Question: I have made a simple dynamic web project in eclipse with tomcat
When i run my index.jsp file it throws 404 error. Below is screenshot of my web project

As you can see index.jsp is located inside Web Content Folder but it still show 404 error
Also when i run it on my firefox browser it raises same 404 error but localhost:8080 shows tomcat home page so its working fine
Can anyone tell me what am i doing wrong here?
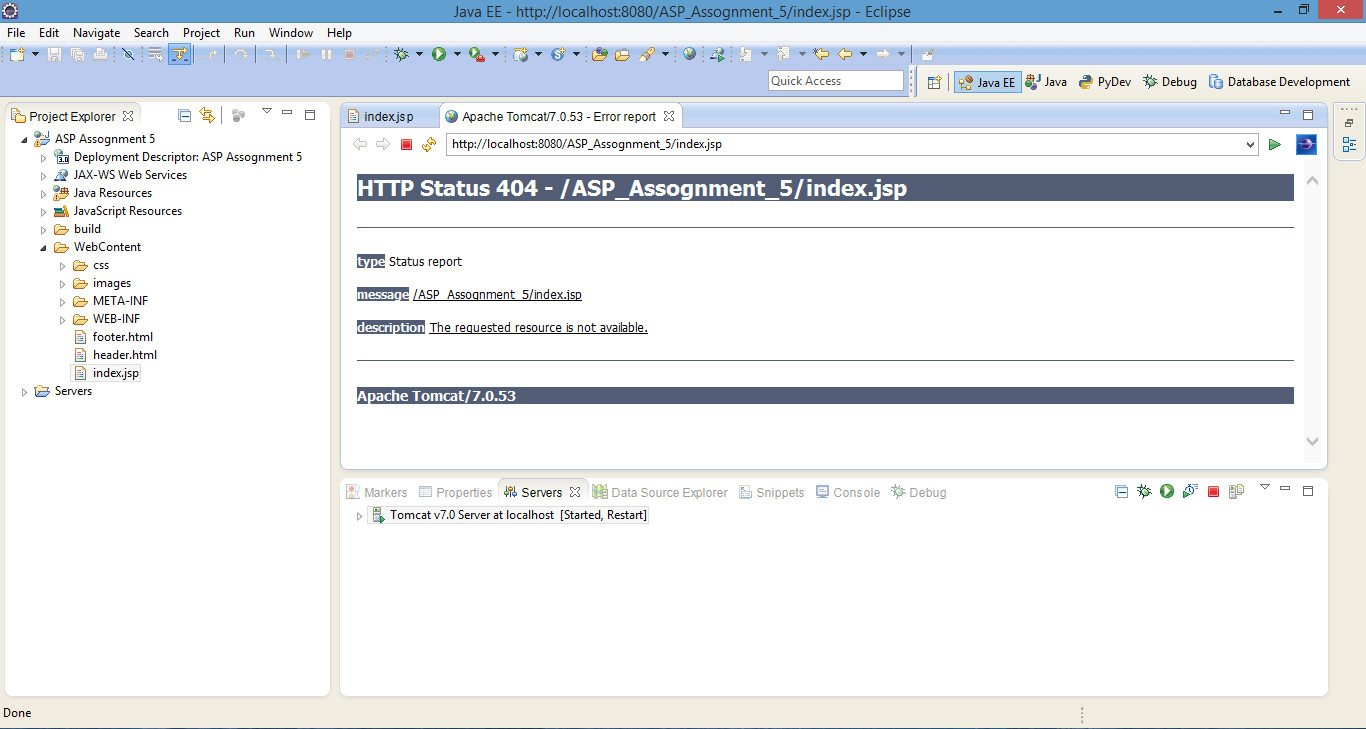
Answer: Sometimes as JB said it may not have been correctly deployed reason being that the web.xml file was not valid. Restarting the server deletes old(maybe corrupted) files and generates new web files which are needed to run your app. I use glassfish and sometimes when i make very significant changes to my project, i restart the server to reflect or those changes correctly by generating new files based on them. Sometimes saving and running is not enough since it doesn't overwrite all the required.